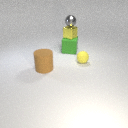
small yellow metal cube above large green rubber cube